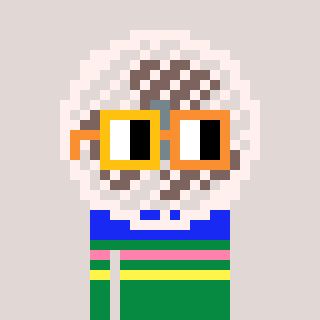
a pixel art character with square yellow and orange glasses, a fan-shaped head and a green-colored body on a warm background